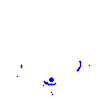
Particle: pion